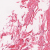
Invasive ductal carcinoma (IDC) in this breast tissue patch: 0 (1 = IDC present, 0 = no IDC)